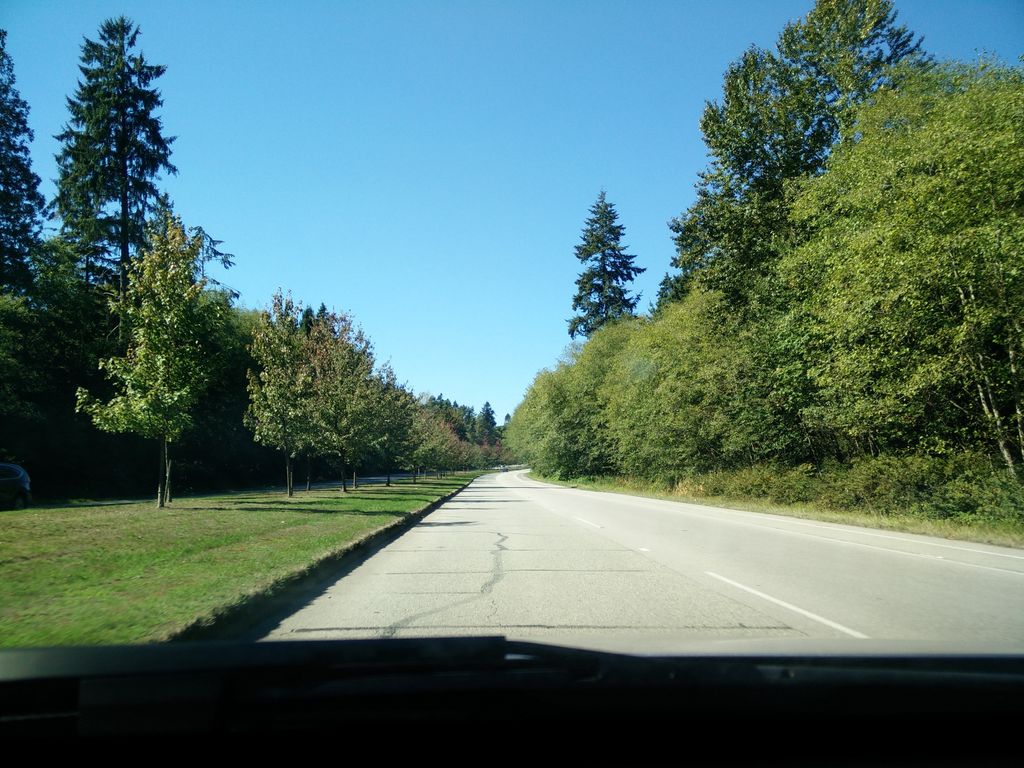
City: vancouver